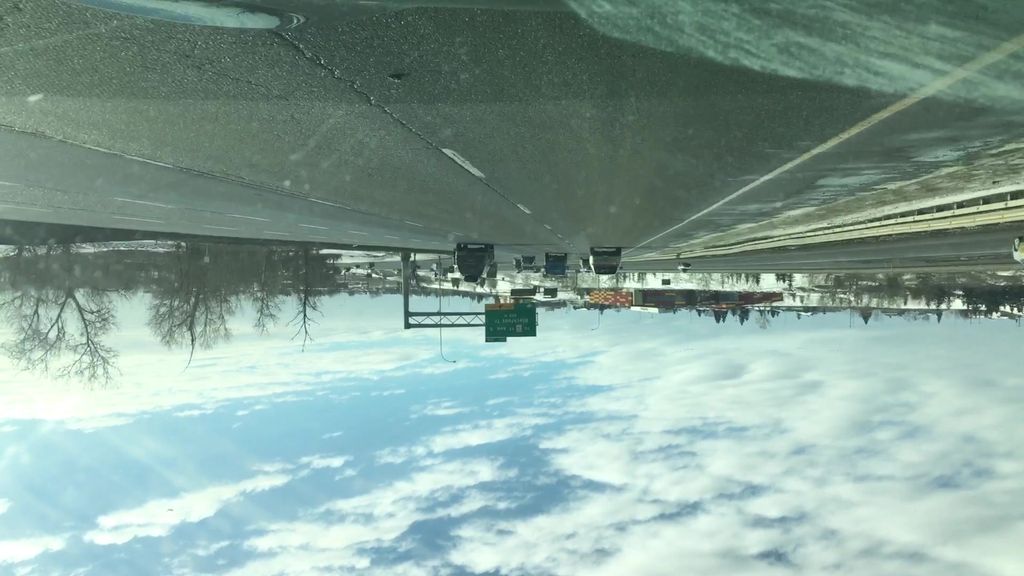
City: calgary